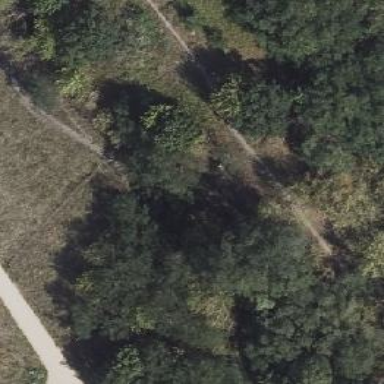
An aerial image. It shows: Dirt path.